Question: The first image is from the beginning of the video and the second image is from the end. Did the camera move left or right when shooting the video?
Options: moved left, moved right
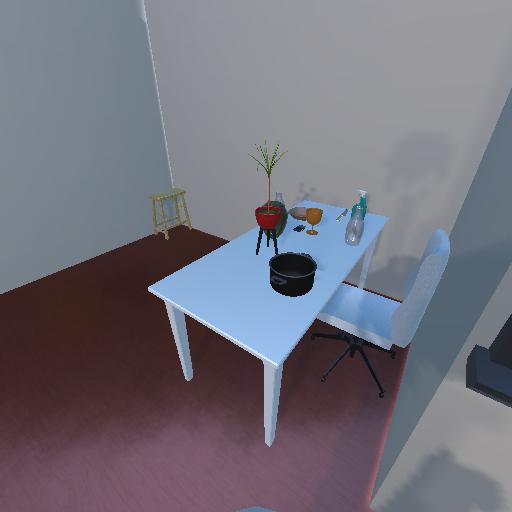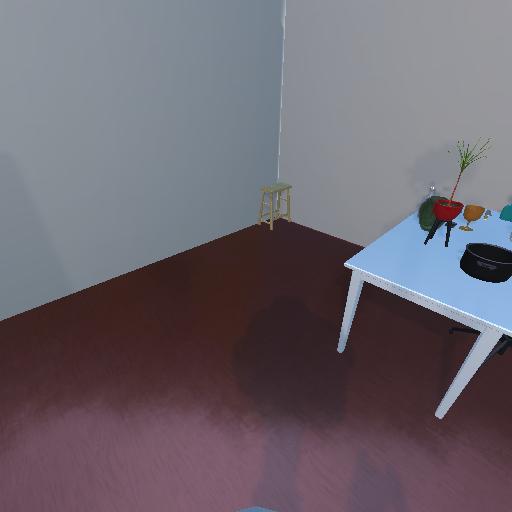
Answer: moved left